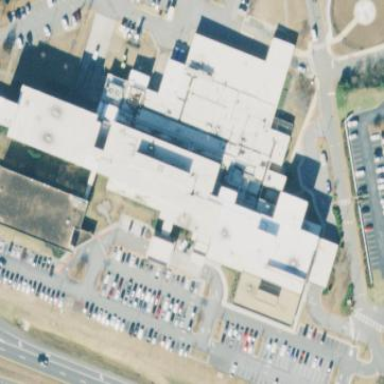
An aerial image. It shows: Hospital building.